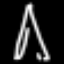
Label: The Eiffel Tower